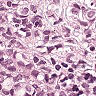
Metastatic tissue present: yes